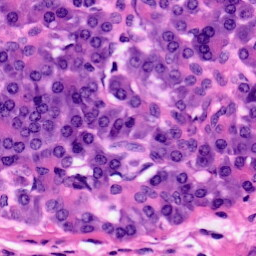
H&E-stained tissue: Pancreatic